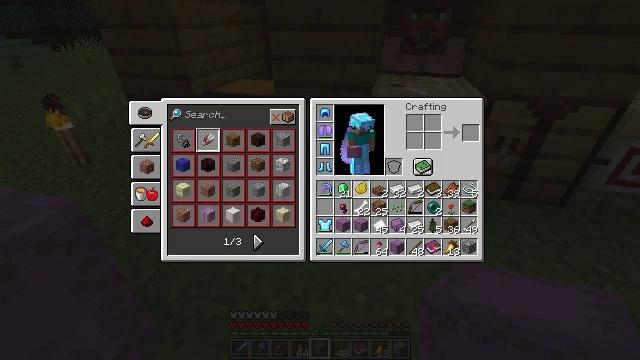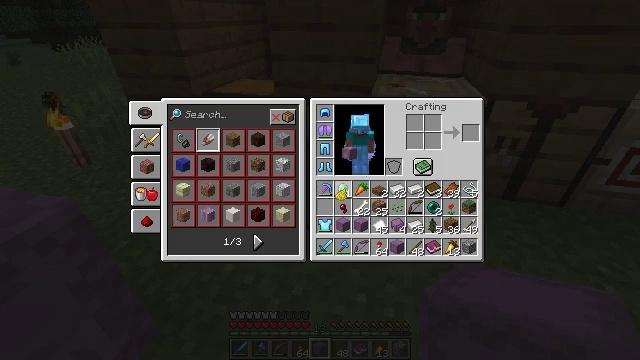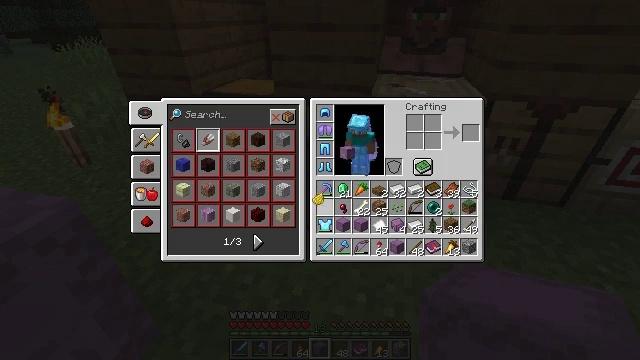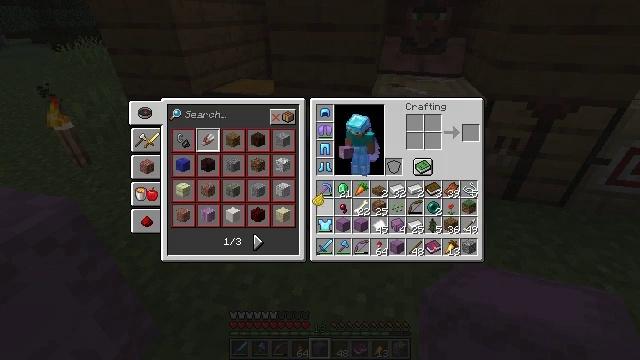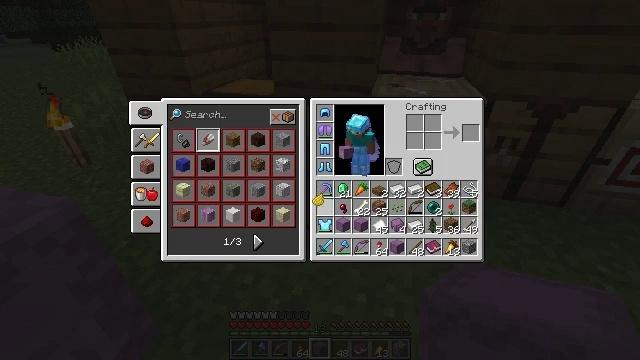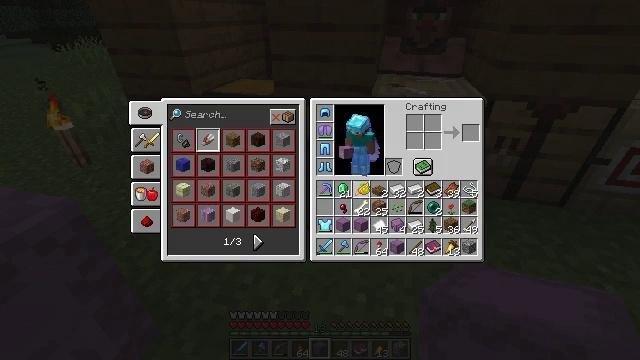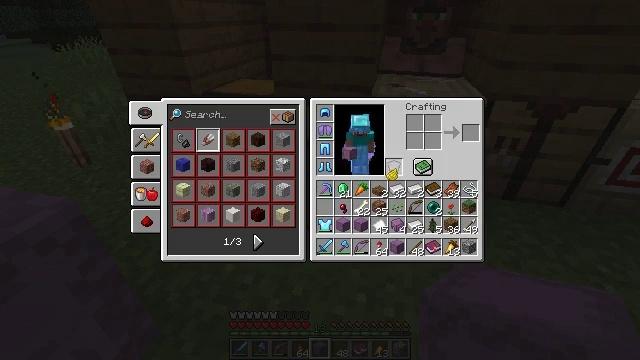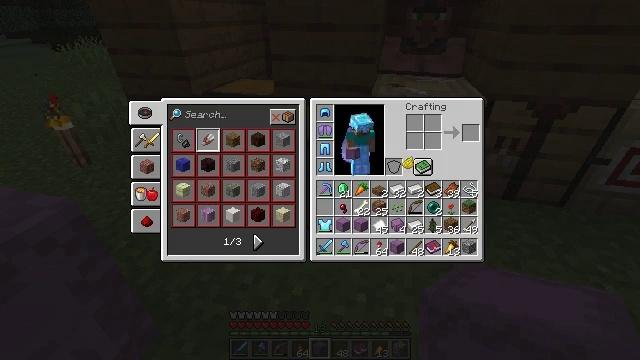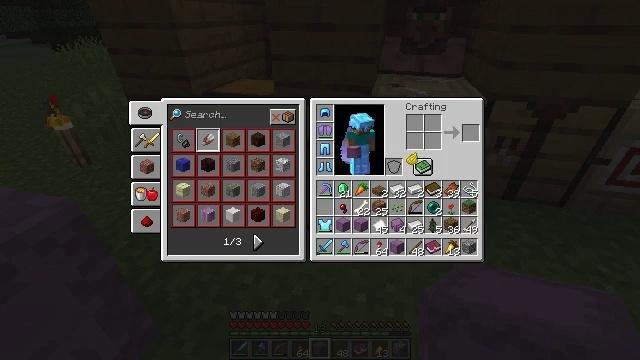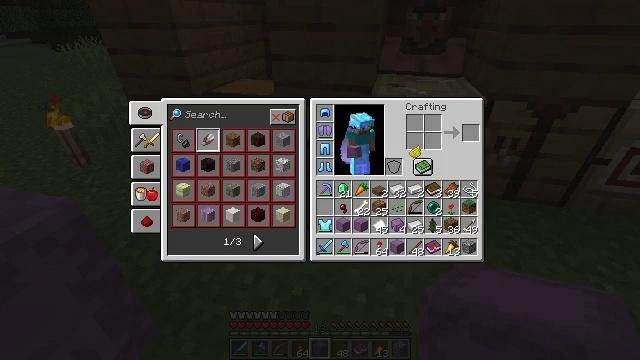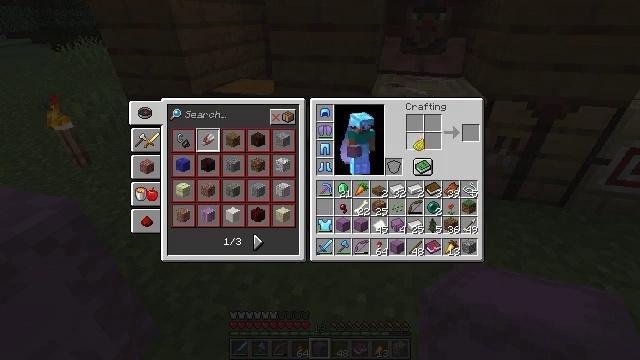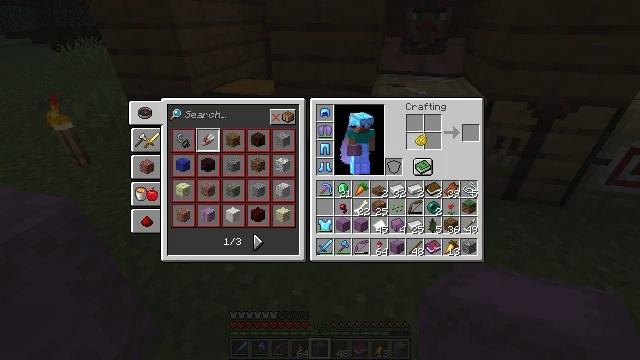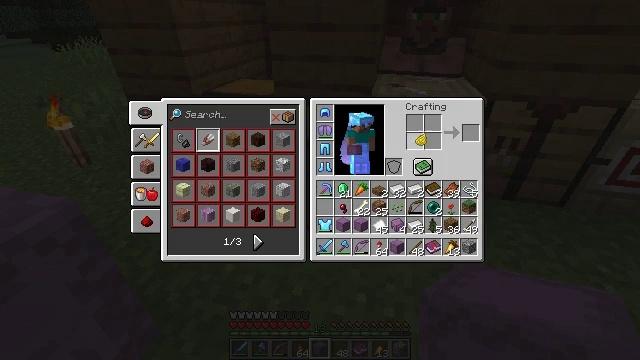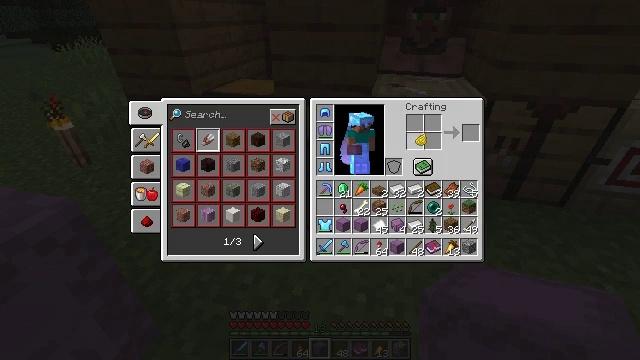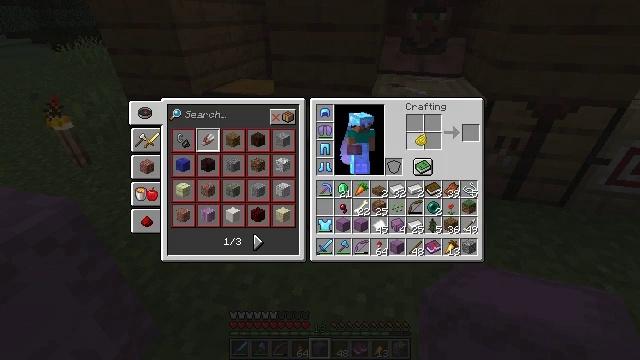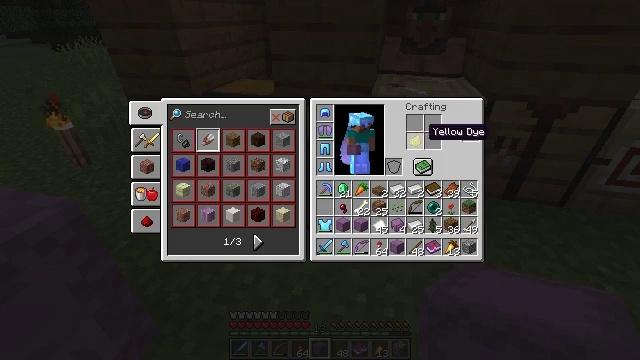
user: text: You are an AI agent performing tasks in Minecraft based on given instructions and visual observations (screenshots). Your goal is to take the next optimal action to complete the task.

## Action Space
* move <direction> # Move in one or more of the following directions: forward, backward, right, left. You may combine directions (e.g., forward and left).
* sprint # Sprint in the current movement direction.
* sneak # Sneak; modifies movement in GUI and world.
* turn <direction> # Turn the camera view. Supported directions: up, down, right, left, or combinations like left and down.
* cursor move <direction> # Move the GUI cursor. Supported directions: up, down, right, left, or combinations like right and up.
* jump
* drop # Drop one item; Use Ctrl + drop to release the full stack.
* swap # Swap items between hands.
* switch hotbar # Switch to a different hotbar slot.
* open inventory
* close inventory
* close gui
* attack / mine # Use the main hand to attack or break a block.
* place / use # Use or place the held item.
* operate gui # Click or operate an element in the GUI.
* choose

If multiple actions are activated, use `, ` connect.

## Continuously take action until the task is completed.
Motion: motion action
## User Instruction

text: Create a yellow shulker box using a crafting table.
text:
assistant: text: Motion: cursor move left, open gui
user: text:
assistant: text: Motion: cursor move left
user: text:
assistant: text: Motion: no_op
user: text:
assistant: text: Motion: no_op
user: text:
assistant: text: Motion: cursor move right and up
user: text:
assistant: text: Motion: cursor move right and up
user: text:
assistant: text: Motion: cursor move right and up
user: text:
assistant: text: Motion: no_op
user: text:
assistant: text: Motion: cursor move up
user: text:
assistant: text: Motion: no_op
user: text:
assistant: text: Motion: no_op
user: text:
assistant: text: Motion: operate gui
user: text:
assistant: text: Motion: operate gui
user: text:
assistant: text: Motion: operate gui
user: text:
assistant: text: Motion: no_op
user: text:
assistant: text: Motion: no_op
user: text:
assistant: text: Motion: cursor move down
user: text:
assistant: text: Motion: cursor move left and down
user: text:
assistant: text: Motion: cursor move left and down
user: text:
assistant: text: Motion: cursor move left and down
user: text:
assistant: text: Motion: no_op
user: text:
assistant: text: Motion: no_op
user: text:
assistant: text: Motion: no_op
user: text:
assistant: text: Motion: no_op
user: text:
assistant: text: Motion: no_op
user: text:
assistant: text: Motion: operate gui
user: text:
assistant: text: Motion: operate gui
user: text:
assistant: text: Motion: cursor move right and up, operate gui
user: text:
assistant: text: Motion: cursor move right and up
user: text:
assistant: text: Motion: cursor move right and up